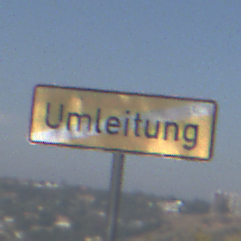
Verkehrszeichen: EndeDerUmleitungsankuendigung
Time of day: Midday
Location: Outdoor (Nature)
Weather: PartlyCloudy
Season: NotSpecified
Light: Natural